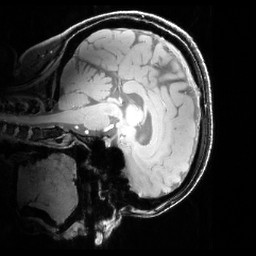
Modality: T1w
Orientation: sagittal
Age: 33
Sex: female
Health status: healthy
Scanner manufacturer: siemens
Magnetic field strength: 7 T
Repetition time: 4.3 s
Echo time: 0.00227 s